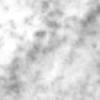
Label: no_change